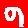
Digit: 9